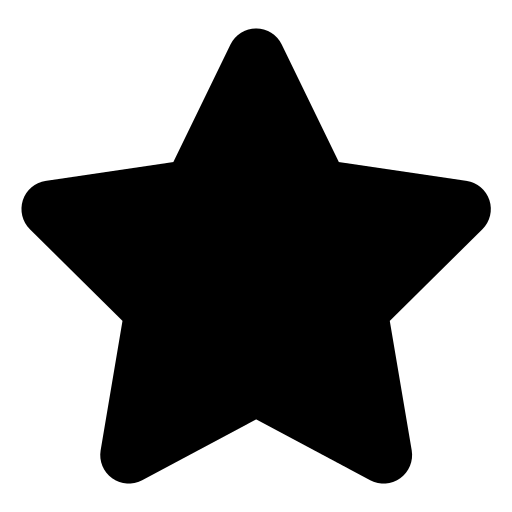
Tags: icon, FontAwesome, fa-icon, solid, star